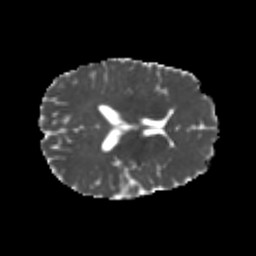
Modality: MD
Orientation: axial
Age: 21
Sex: male
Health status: healthy
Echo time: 0.074 s